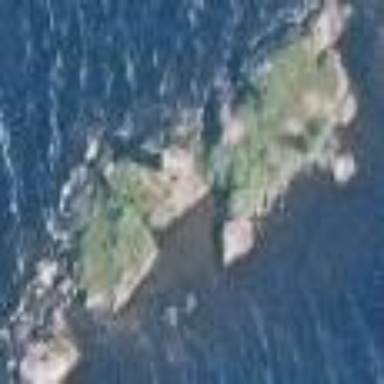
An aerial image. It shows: Islet.